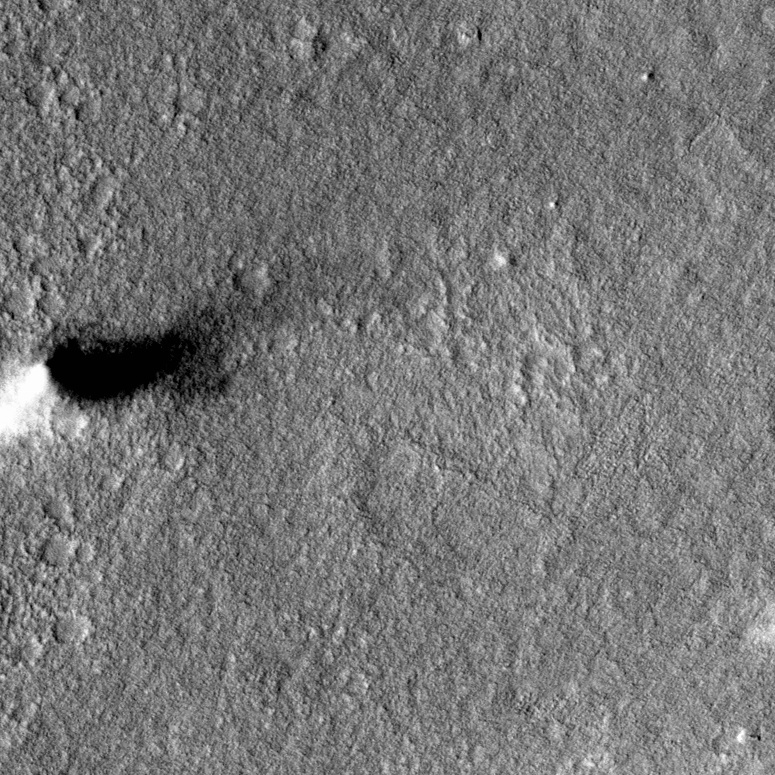
Label: dustdevil